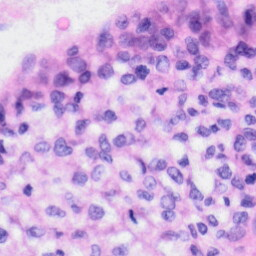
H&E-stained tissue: Liver